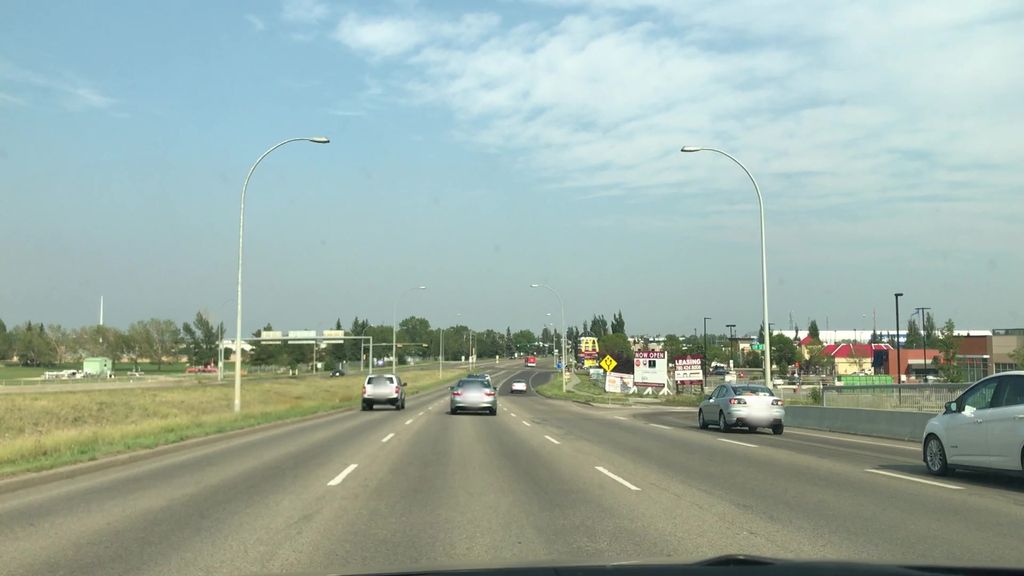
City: edmonton